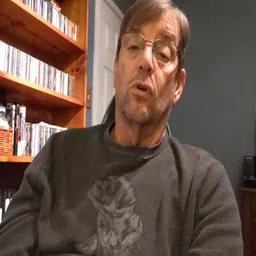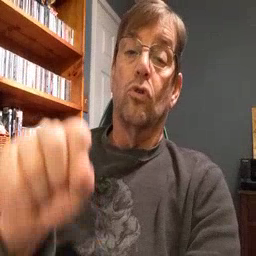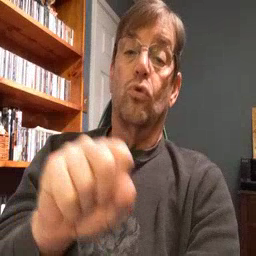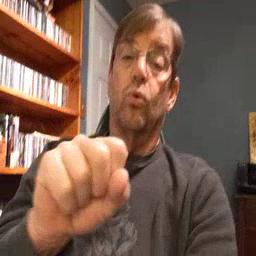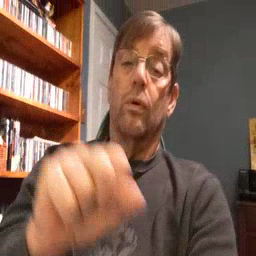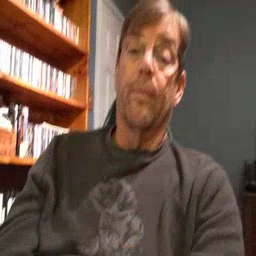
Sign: shoe